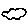
Label: cloud